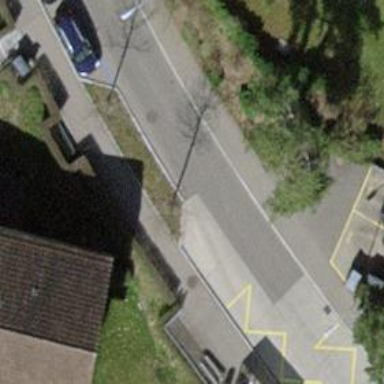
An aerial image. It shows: Traffic calming feature called choker.